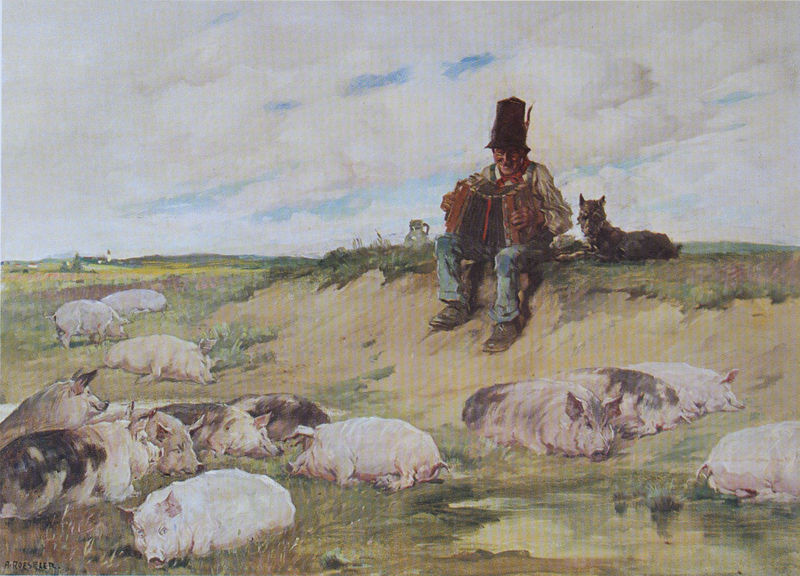
Titel: Der Schweinewirt
Künstler: August Roeseler
Standort: Süddeutschland
Institution: Privatbesitz
Schlagwörter: baum, blau, gemälde, himmel, mann, schlaf, wasser, weiß, wolken, bäume, gelb, grün, kirchturm, landschaft, ocker, sand, stadt, teich, braun, grau, hell, hut, licht, orange, schwarz, ölbild, blick, gras, haus, hund, rasen, rot, tiere, wiese, wolke, beige, malerei, alt, hose, jacke, kappe, mütze, arm, bild, instrument, signatur, öl, erde, feld, felder, ferne, gräser, halme, horizont, häuser, hügel, natur, spiegelung, weide, flach, kirche, boden, sitzend, musik, musiker, ohren, rosa, wald, genre, turm, krug, fell, lächeln, pfütze, liegen, schlafen, ort, schuhe, hosen, acker, düne, fels, dorf, grasen, herde, schweine, rast, böschung, spielen, halstuch, liegend, bauer, ortschaft, fett, gefäß, schwein, weiden, flecken, spielt, singen, gefleckt, lache, schnauze, gut, wachhund, fressen, hügelland, hirte, hüten, komisch, gewölk, musikant, rüssel, pastorale, hirtenhund, pastel, kriche, kruf, säue, hören, ferkel, hirt, lauschen, akkordeon, akordion, harmonika, hüter, quetsche, quetschebüggel, scheine, schifferklavier, schweinehüter, schwin, schäferhund, suhle, ziehharmonika, äugelchen, schmutzig, zieharmonika, schweinehirt, schweinehirte, arkodeon